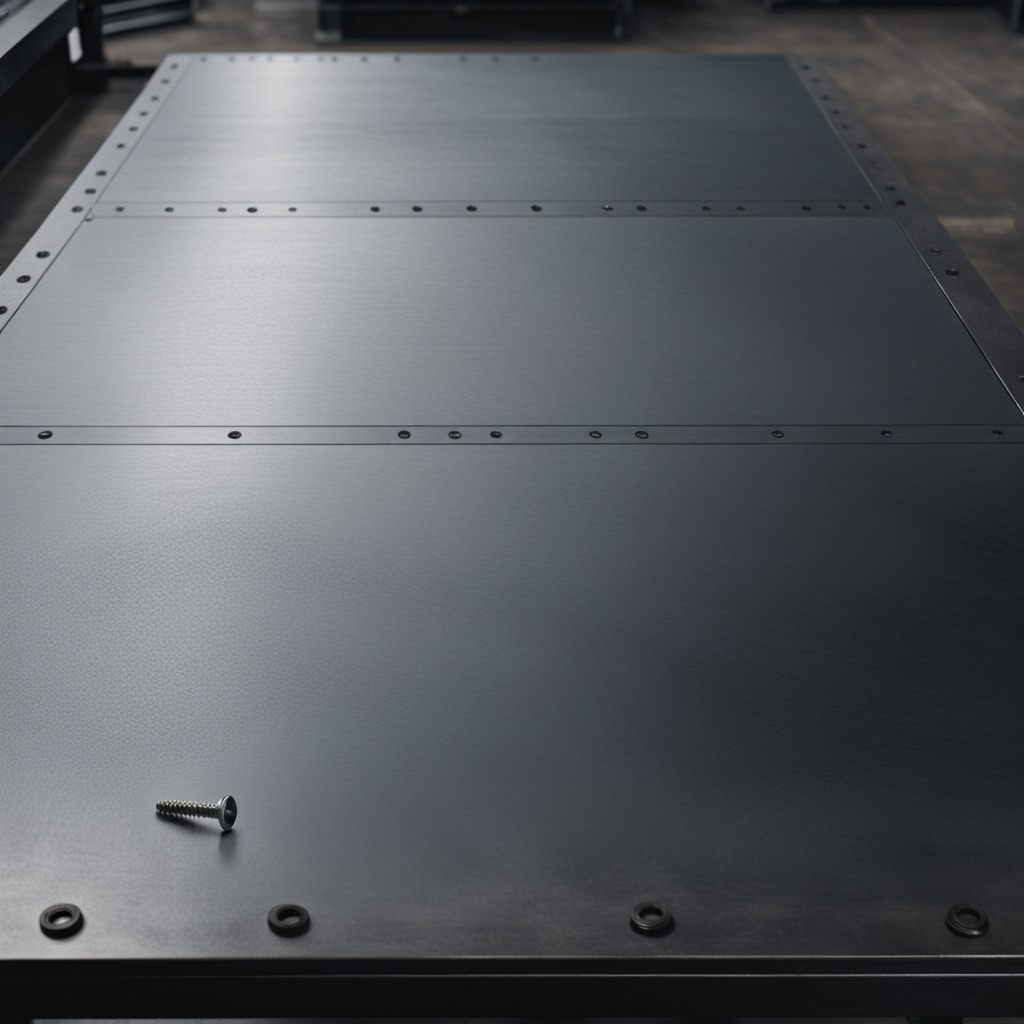
A metal screw is lying on the cold steel table in a mining workshop.